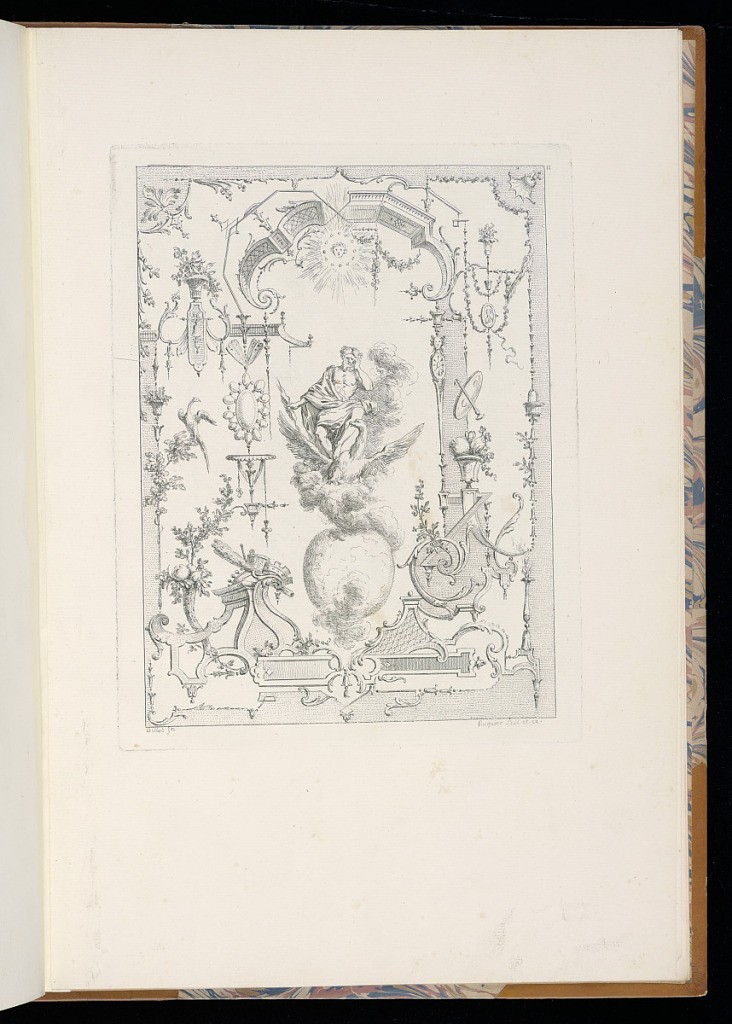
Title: Arabesque Ornament Designs
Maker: Claude Gillot, French, 1673–1722
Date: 1749–61
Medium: Etching on laid paper
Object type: Print
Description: Eleventh plate from a series of bifurcated arabesque/ grotesque panel designs with a different design on the left and right side of the plate. The ornament features the central figure of the classical Roman and Greek god Jupiter/Zeus, seated in the clouds, holding a lightning bolt with an eagle at his feet, with the head of apollo surrounded by rays of light above, framed by a canopy, architectural elements, festoons of flowers, birds, fleurons, rinceaux, vases and baskets of fruit and flowers, foliage, roundels, rosettes, and diaper pattern. The plate is numbered and signed.